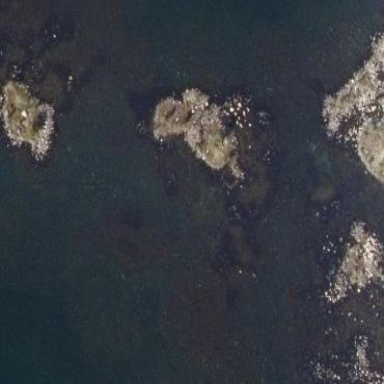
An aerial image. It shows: Islet.